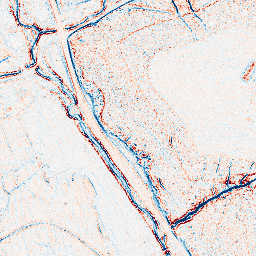
Category: edge_preserving
Decomposition family: anisotropic_diffusion
Decomposition parameters: iterations: 5
kappa: 100
gamma: 0.1
Upsampling method: bicubic_16x
Upsampling parameters: scale: 16
Upsampling scale: 16